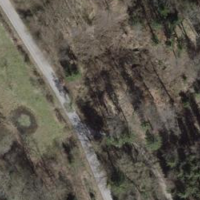
EUNIS habitat code: 44
Species observed at this site:
Vulpes vulpes
Hyla arborea
Ichthyosaura alpestris